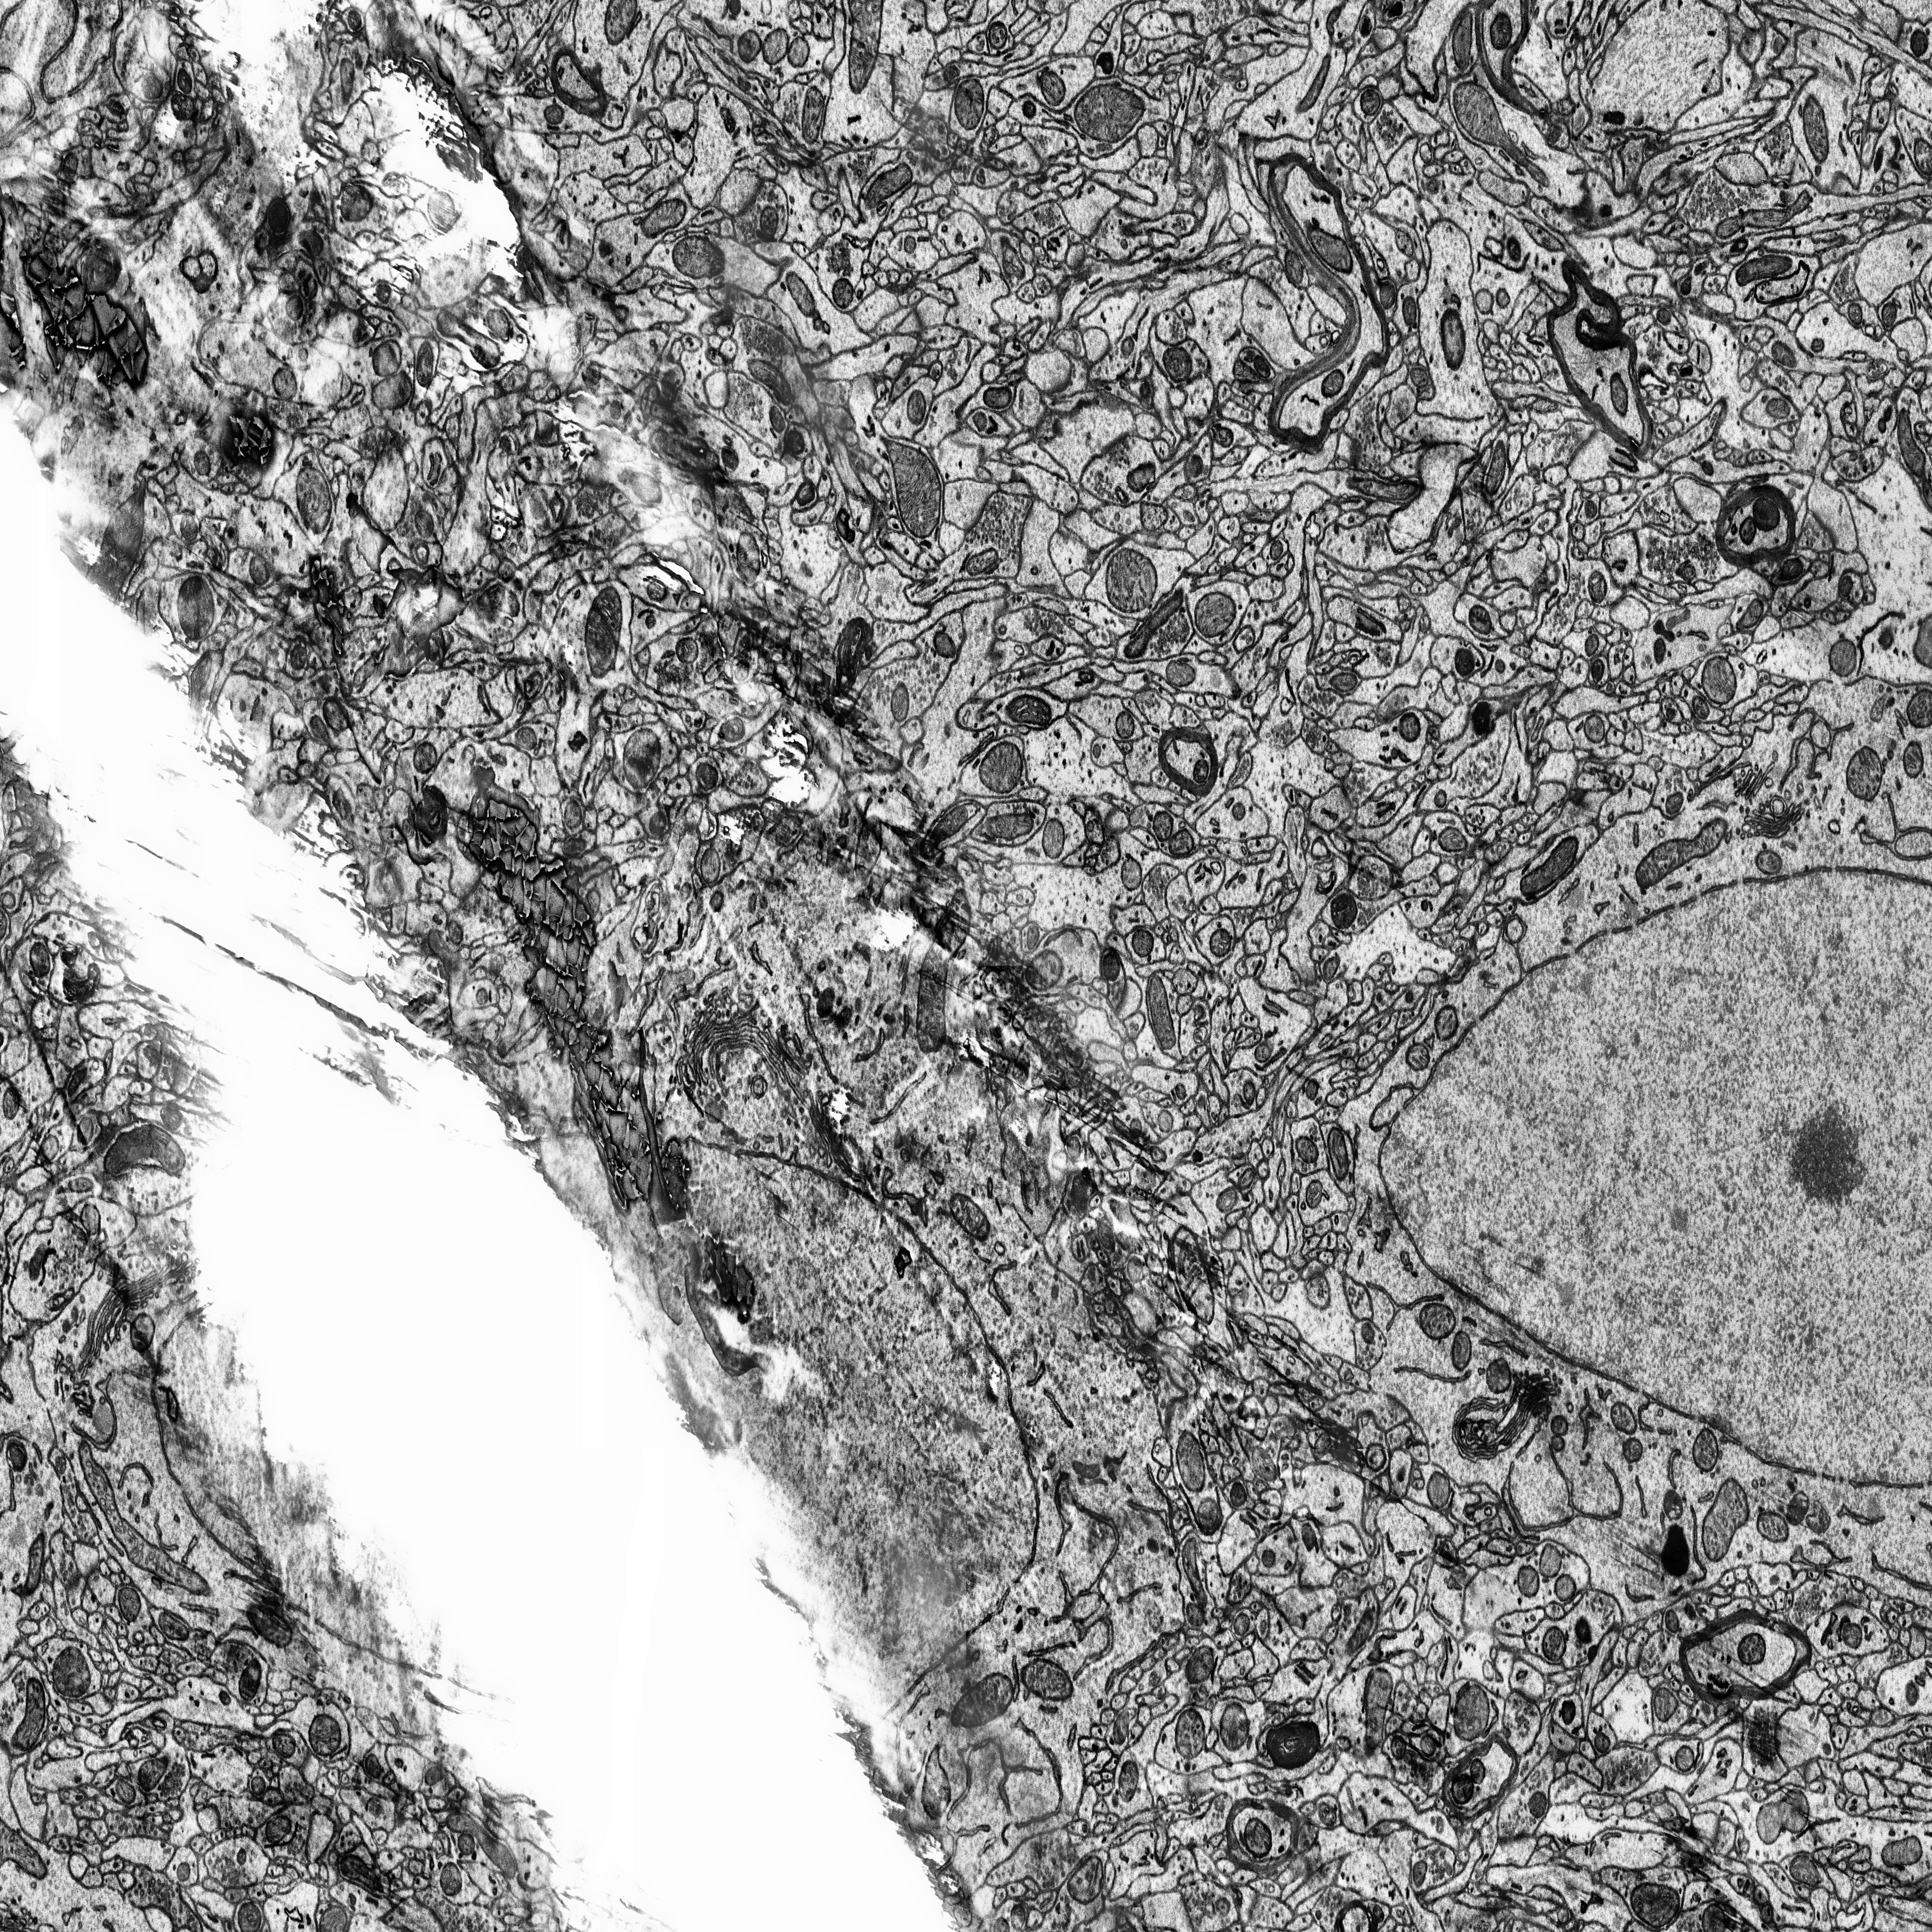
Electron microscopy slice of rat cortex tissue
Slice depth (z): 357
Mitochondria instances in slice: 368